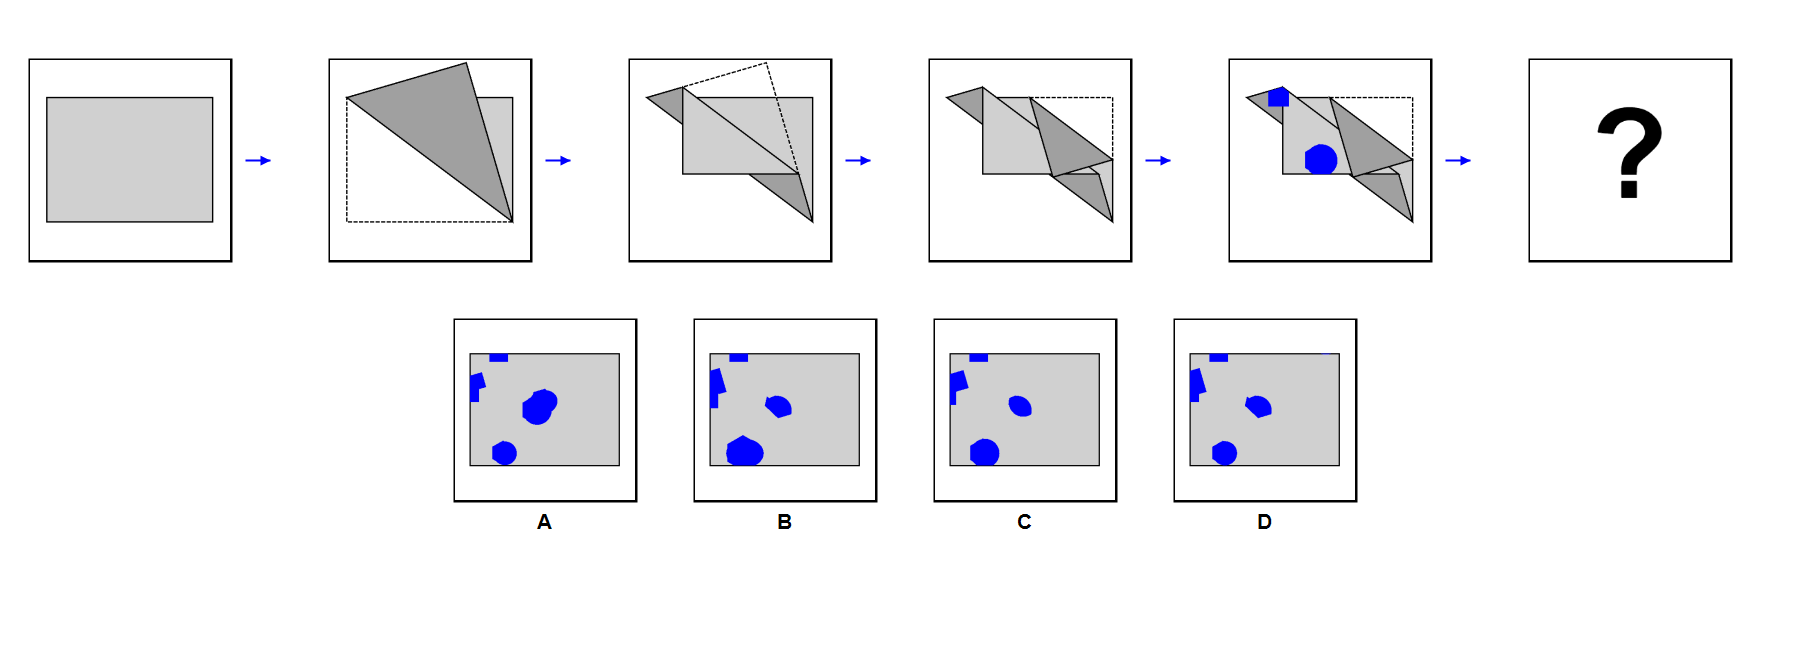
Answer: C